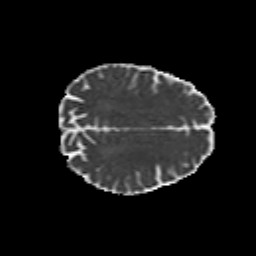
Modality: MD
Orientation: axial
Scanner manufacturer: siemens
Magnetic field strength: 3 T
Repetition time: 6.8 s
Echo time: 0.093 s